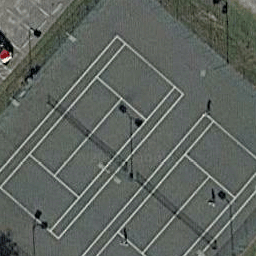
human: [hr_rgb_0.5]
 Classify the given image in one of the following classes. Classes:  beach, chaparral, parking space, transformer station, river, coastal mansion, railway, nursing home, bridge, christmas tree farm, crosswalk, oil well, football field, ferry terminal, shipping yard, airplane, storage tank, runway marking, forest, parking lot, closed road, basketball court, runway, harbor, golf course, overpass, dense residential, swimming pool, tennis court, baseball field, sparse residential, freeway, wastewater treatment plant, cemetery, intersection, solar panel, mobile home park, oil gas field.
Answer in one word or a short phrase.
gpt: tennis court